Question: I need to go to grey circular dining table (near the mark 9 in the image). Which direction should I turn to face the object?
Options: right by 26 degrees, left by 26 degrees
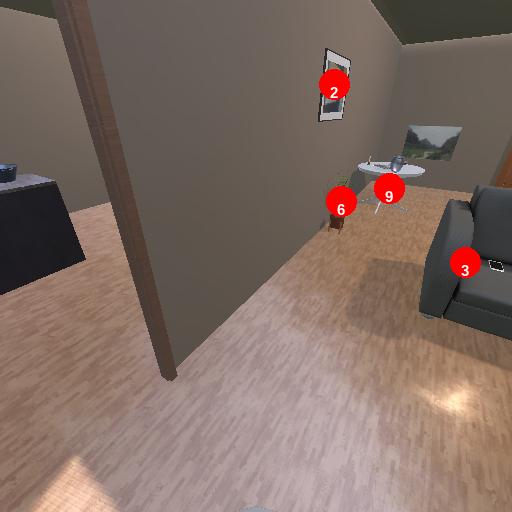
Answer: right by 26 degrees